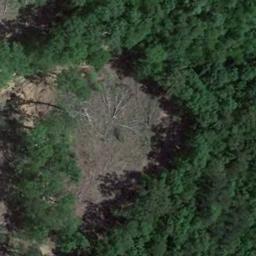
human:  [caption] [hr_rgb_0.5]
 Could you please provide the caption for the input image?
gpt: The bare land is in the middle of the forest .

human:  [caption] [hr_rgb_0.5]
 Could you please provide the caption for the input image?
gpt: The black land in the middle and many  green trees in side  are in a forest .

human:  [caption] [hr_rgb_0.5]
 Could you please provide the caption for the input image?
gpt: This is a dense forest .

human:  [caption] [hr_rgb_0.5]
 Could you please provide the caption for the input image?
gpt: The forest has a lot of dense green trees and a clearing is surrounded by these trees .

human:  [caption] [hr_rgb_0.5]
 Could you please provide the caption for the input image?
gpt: A bare land in the middle of a green forest .